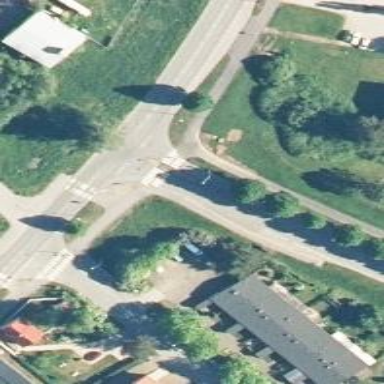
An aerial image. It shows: Uncontrolled zebra crossing with pedestrian island.